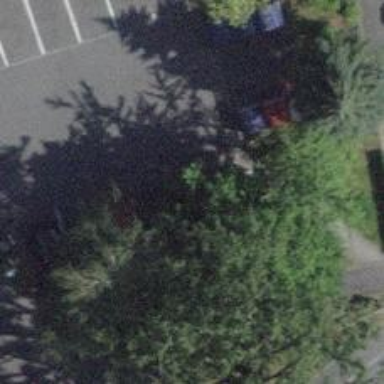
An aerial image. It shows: Building designed for bicycle parking.